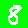
Digit: 8